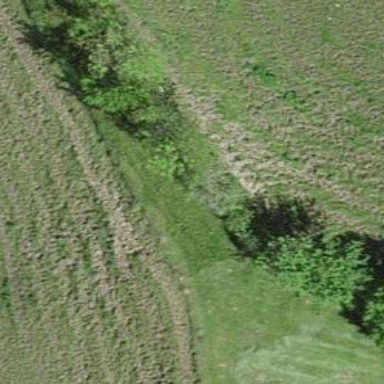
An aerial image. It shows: Grass path.